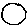
Label: circle